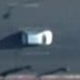
Vehicle type: Car